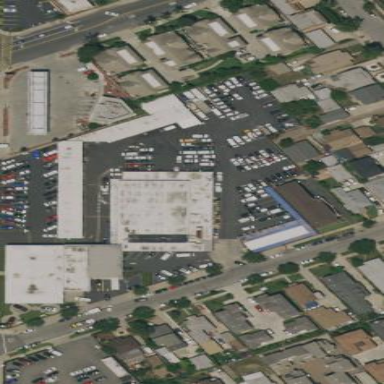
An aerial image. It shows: Commercial building.